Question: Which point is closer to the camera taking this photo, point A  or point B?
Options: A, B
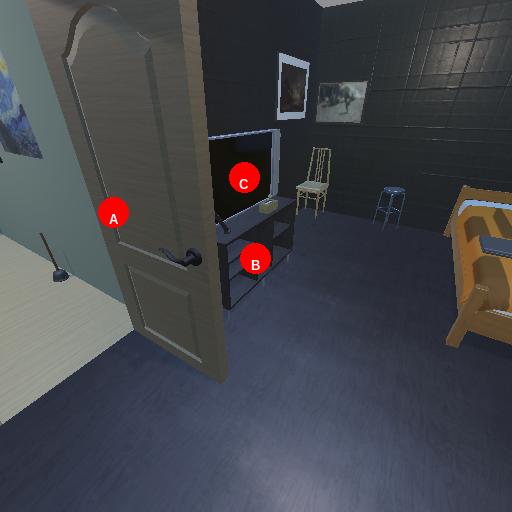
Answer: A